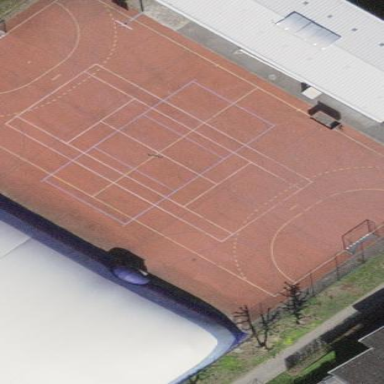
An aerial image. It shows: Multi-sport pitch with tartan surface.